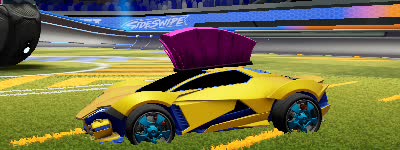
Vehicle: werewolf